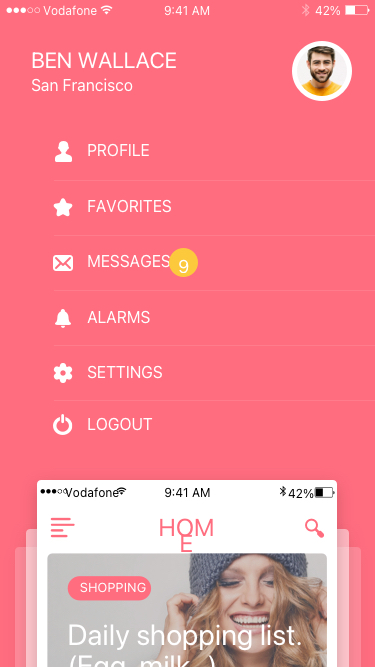
Text in this UI design:
PROFILE
FAVORITES
MESSAGES
ALARMS
SETTINGS
LOGOUT
9
BEN WALLACE
San Francisco
Daily shopping list. (Egg, milk…)

SHOPPING
HOME